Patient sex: M
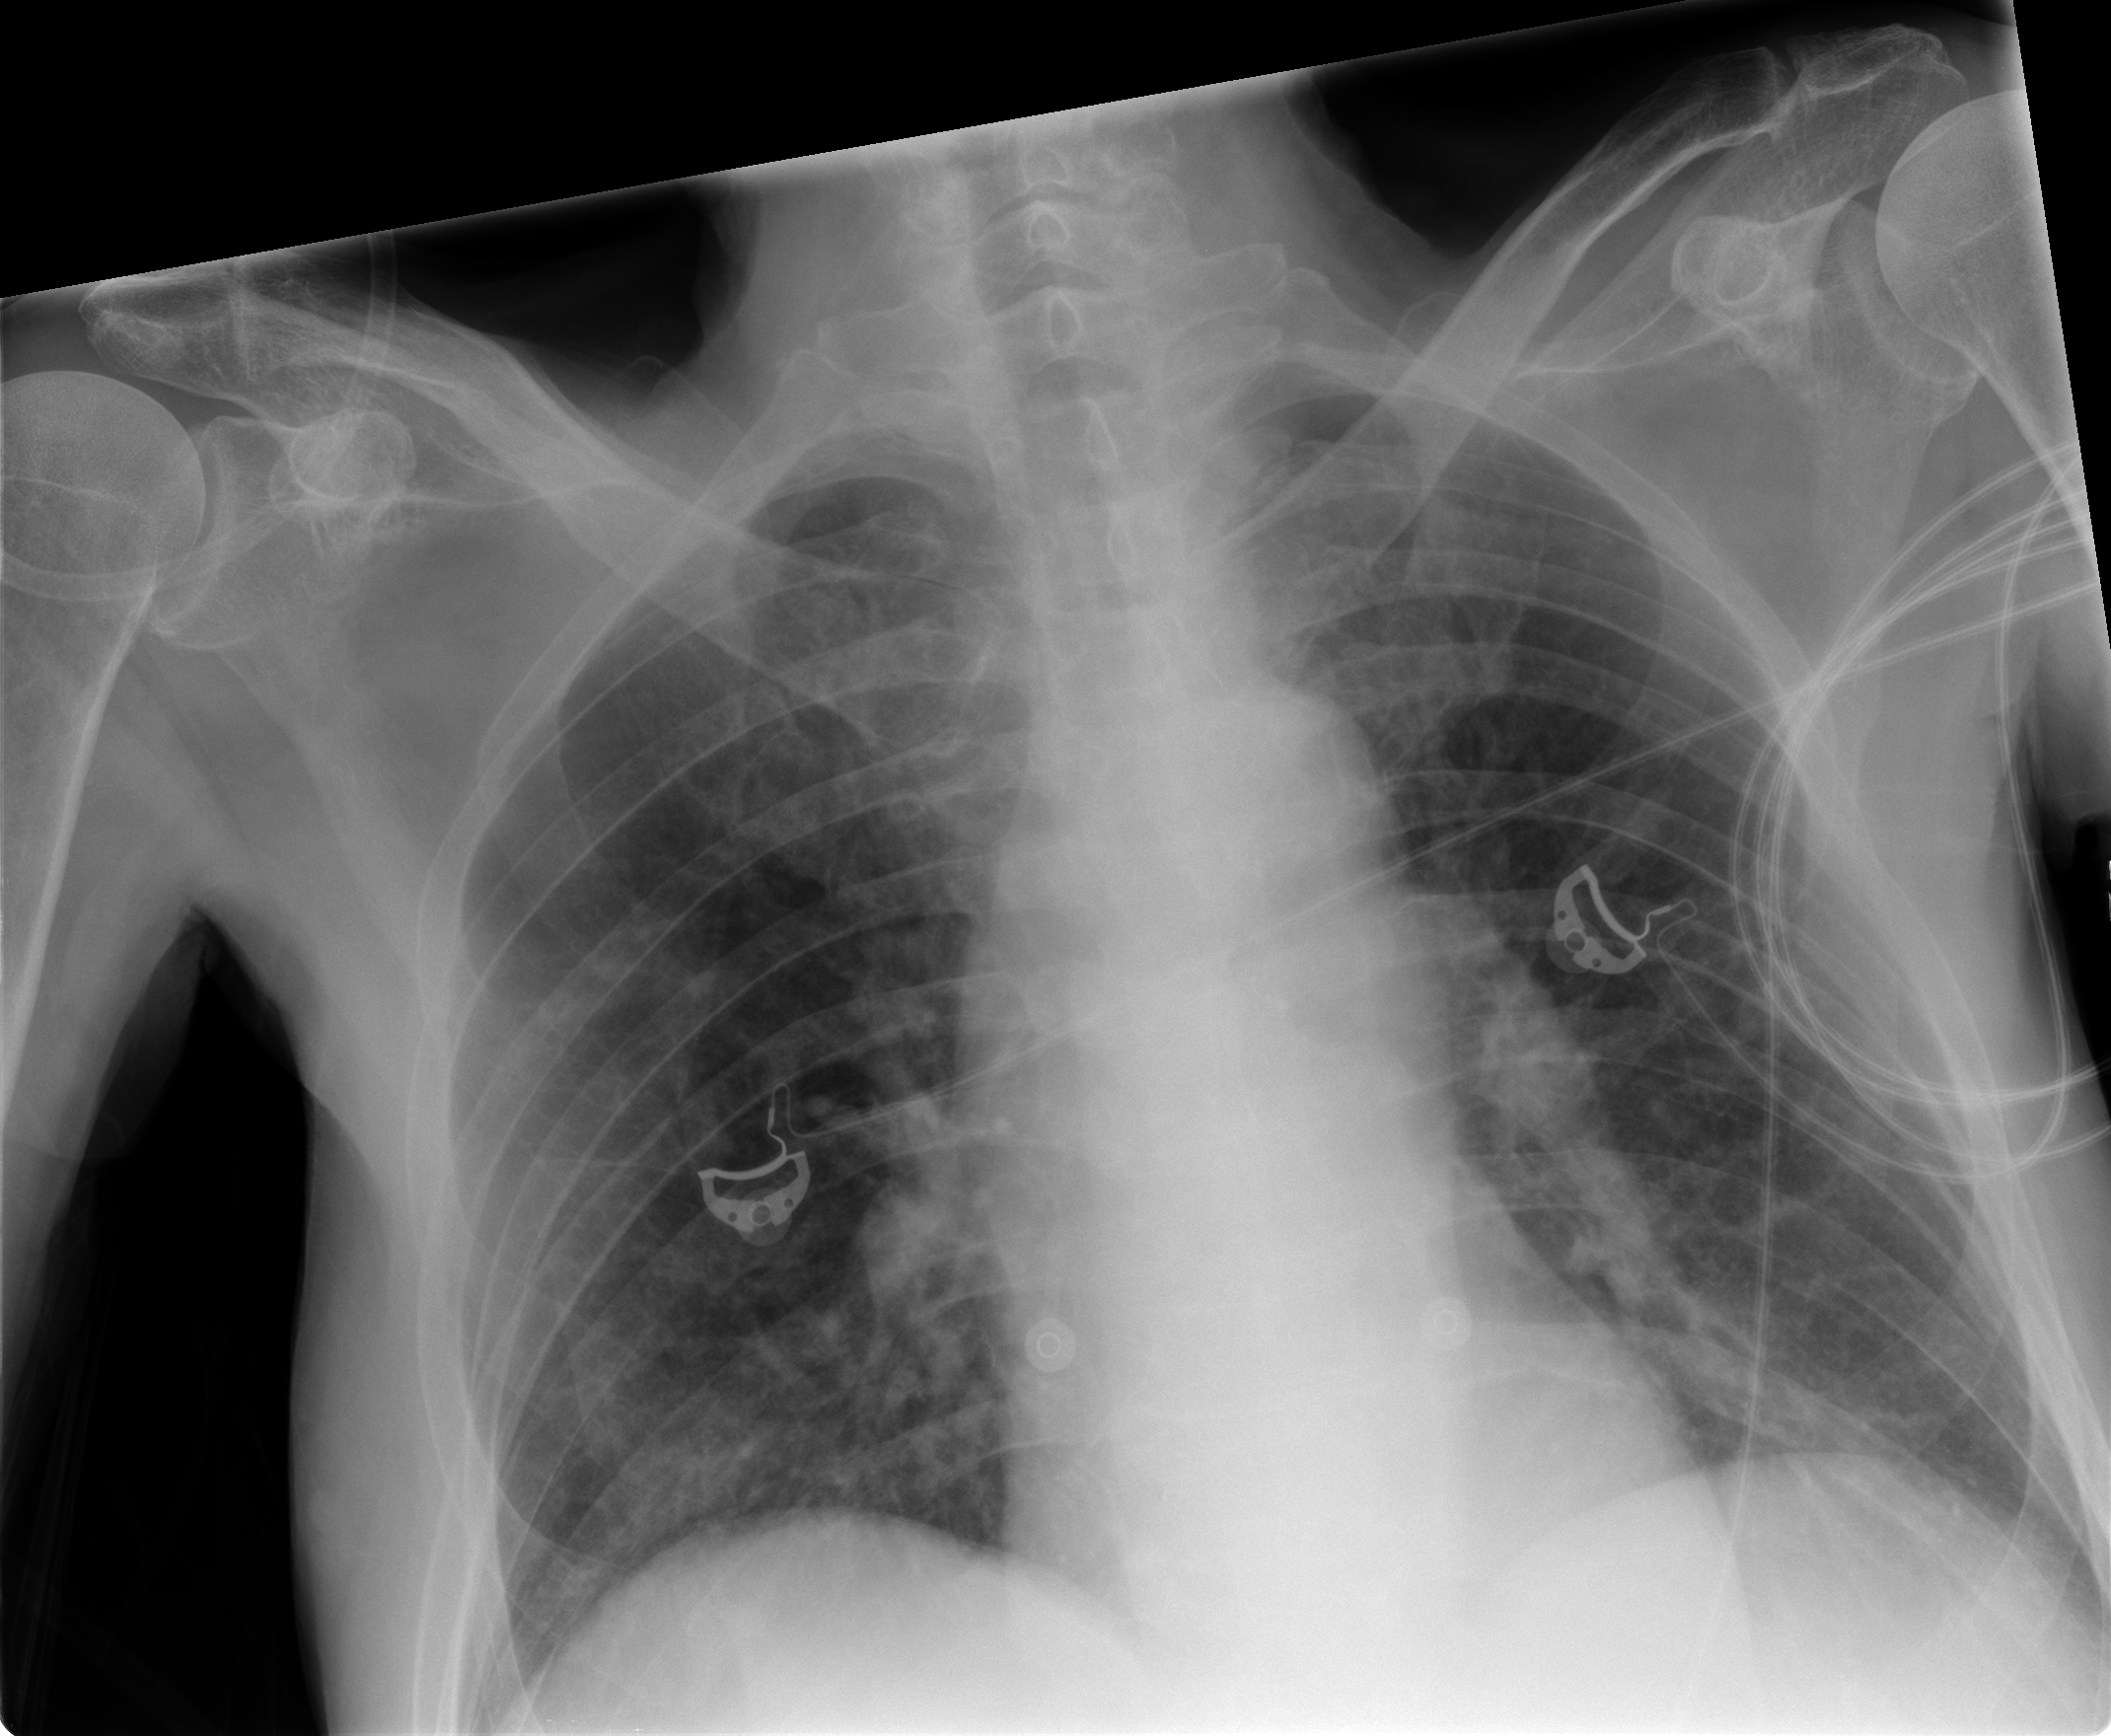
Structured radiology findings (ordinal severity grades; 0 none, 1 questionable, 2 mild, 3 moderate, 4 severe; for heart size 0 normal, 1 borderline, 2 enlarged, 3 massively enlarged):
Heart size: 0
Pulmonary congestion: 0
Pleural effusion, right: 0
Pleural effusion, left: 0
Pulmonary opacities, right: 0
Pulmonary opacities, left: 0
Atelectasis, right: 0
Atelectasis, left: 2